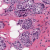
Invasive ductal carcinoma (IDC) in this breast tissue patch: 1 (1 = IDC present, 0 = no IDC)